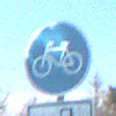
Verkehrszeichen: Radweg
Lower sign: MehrspurigeFahrzeugeFrei8
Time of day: MorningAfternoon
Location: Outdoor (Nature)
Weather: PartlyCloudy
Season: NotSpecified
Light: Natural